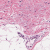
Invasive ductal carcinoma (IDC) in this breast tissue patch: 0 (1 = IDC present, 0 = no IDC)